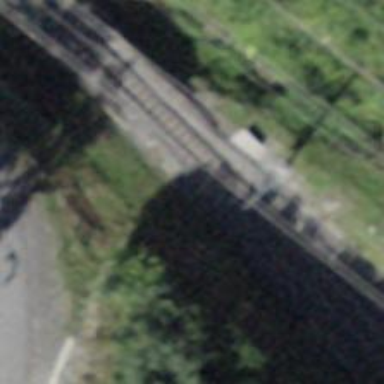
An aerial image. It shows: Narrow-gauge railway track with 1 electrified contact line.